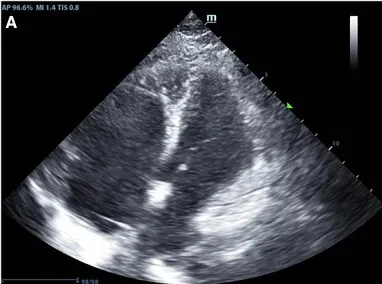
Results of the patient's echocardiography. Indicates enlargement of the right heart in the patient.
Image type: radiology (ultrasound)